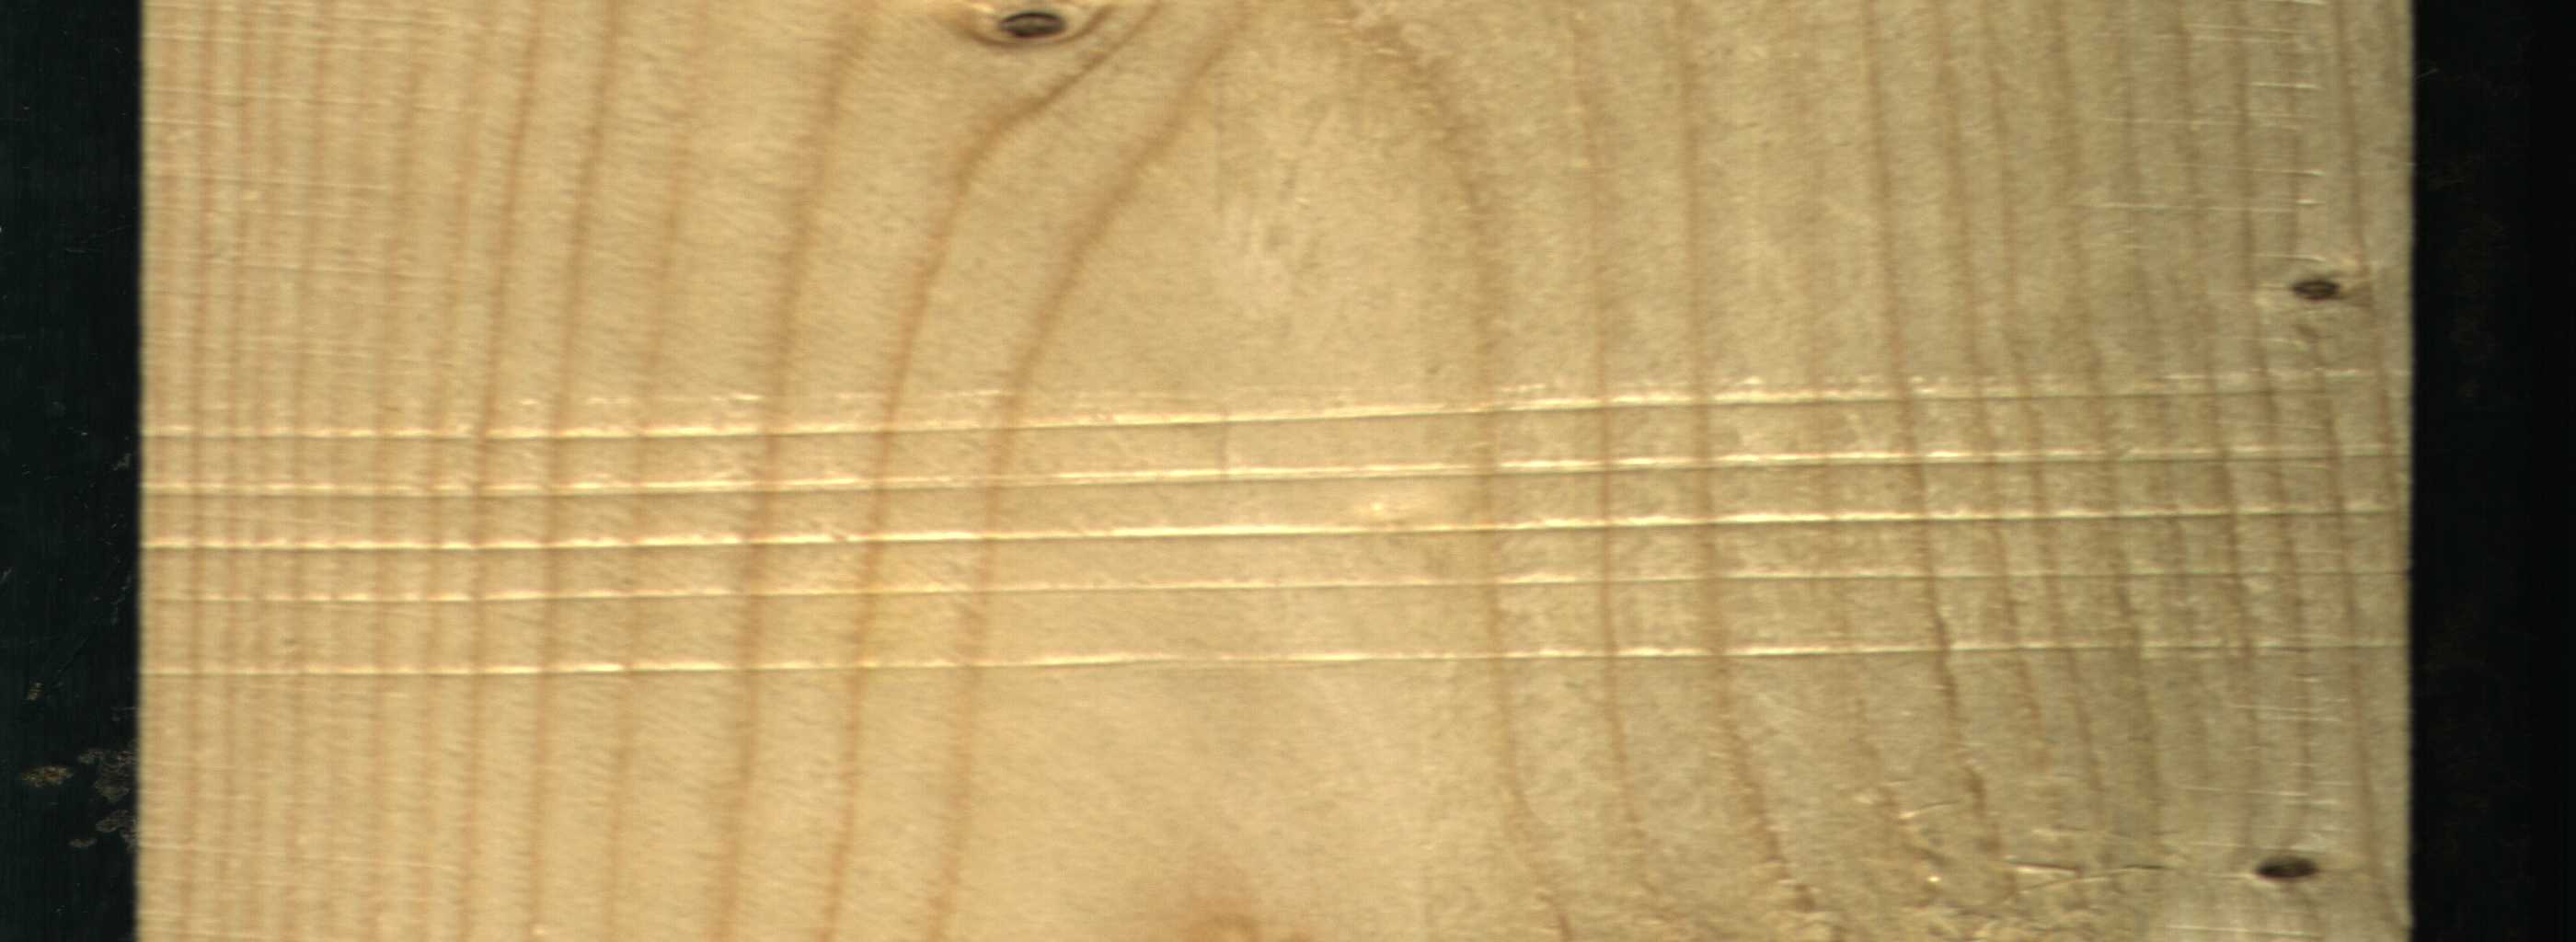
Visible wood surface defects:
Dead_Knot
Dead_Knot
Dead_Knot